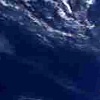
Label: water